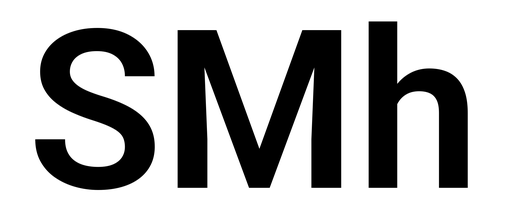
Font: Roboto_SemiBold